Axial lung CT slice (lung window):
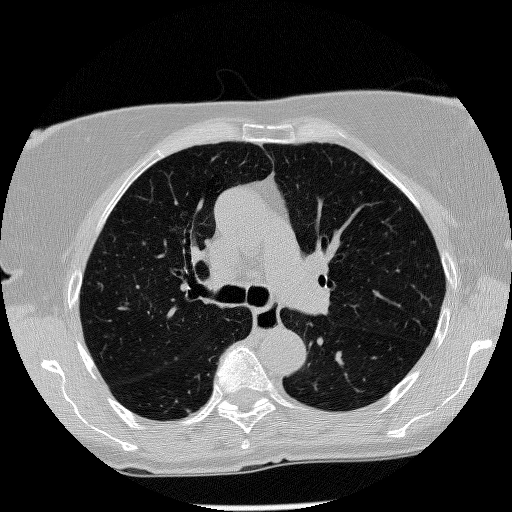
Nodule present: no